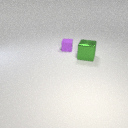
large green metal cube to the right of small purple rubber cube